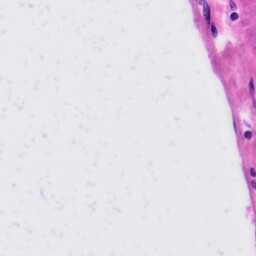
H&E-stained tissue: Liver